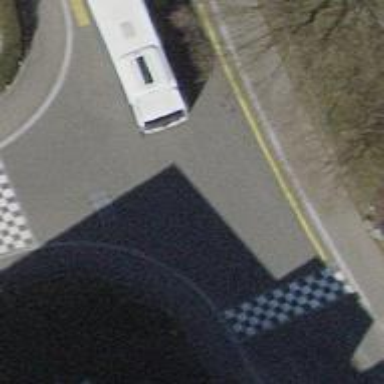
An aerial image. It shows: Table-style traffic calming feature.